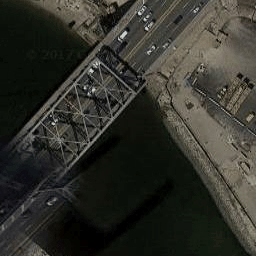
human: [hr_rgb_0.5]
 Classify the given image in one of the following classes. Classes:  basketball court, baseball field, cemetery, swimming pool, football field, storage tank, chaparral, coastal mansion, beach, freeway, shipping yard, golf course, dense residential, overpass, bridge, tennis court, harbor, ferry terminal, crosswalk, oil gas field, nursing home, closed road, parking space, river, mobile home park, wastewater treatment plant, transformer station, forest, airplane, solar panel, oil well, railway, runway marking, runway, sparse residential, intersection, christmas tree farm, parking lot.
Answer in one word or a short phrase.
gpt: bridge